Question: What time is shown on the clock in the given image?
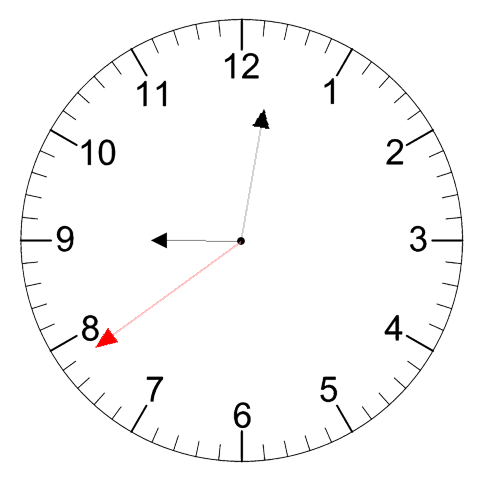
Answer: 09:01:39